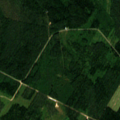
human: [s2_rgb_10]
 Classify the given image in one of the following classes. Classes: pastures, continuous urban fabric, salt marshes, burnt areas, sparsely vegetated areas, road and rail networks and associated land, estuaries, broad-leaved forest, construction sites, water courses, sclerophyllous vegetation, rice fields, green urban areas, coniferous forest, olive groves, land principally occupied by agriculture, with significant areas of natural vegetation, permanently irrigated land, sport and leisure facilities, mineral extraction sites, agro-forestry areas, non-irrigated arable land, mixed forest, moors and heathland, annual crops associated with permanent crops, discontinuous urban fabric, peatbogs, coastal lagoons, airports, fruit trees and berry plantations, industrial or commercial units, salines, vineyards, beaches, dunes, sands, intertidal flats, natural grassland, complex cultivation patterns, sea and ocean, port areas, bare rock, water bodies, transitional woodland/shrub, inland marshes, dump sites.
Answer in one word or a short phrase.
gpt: coniferous forest, mixed forest, transitional woodland/shrub